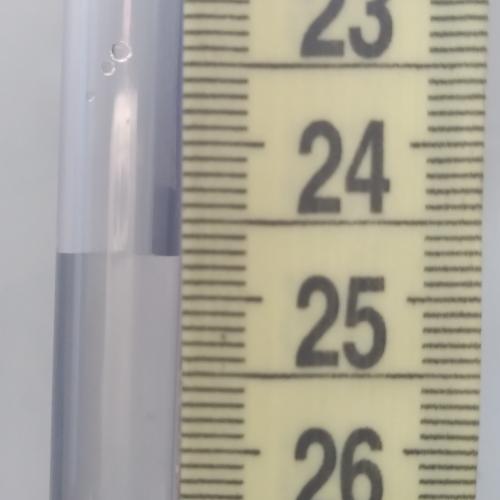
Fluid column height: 24.7 cm